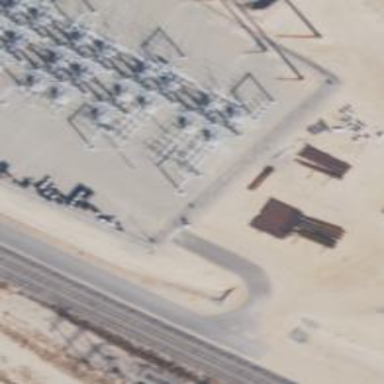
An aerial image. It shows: Switch for power supply.